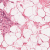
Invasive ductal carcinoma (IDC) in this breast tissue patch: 0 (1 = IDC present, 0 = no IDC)